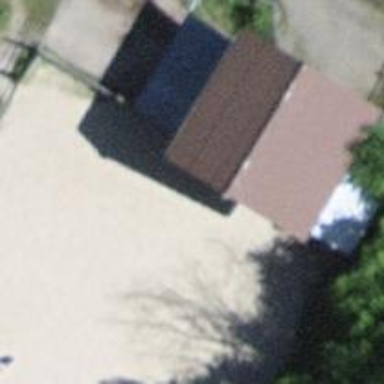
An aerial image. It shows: Farm auxiliary building.